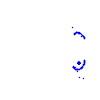
Particle: proton